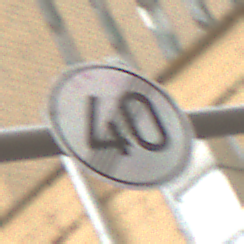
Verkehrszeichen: EndeGeschwindigkeit40
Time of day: MorningAfternoon
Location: Outdoor (Urban)
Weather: Overcast
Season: NotSpecified
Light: Natural